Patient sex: F
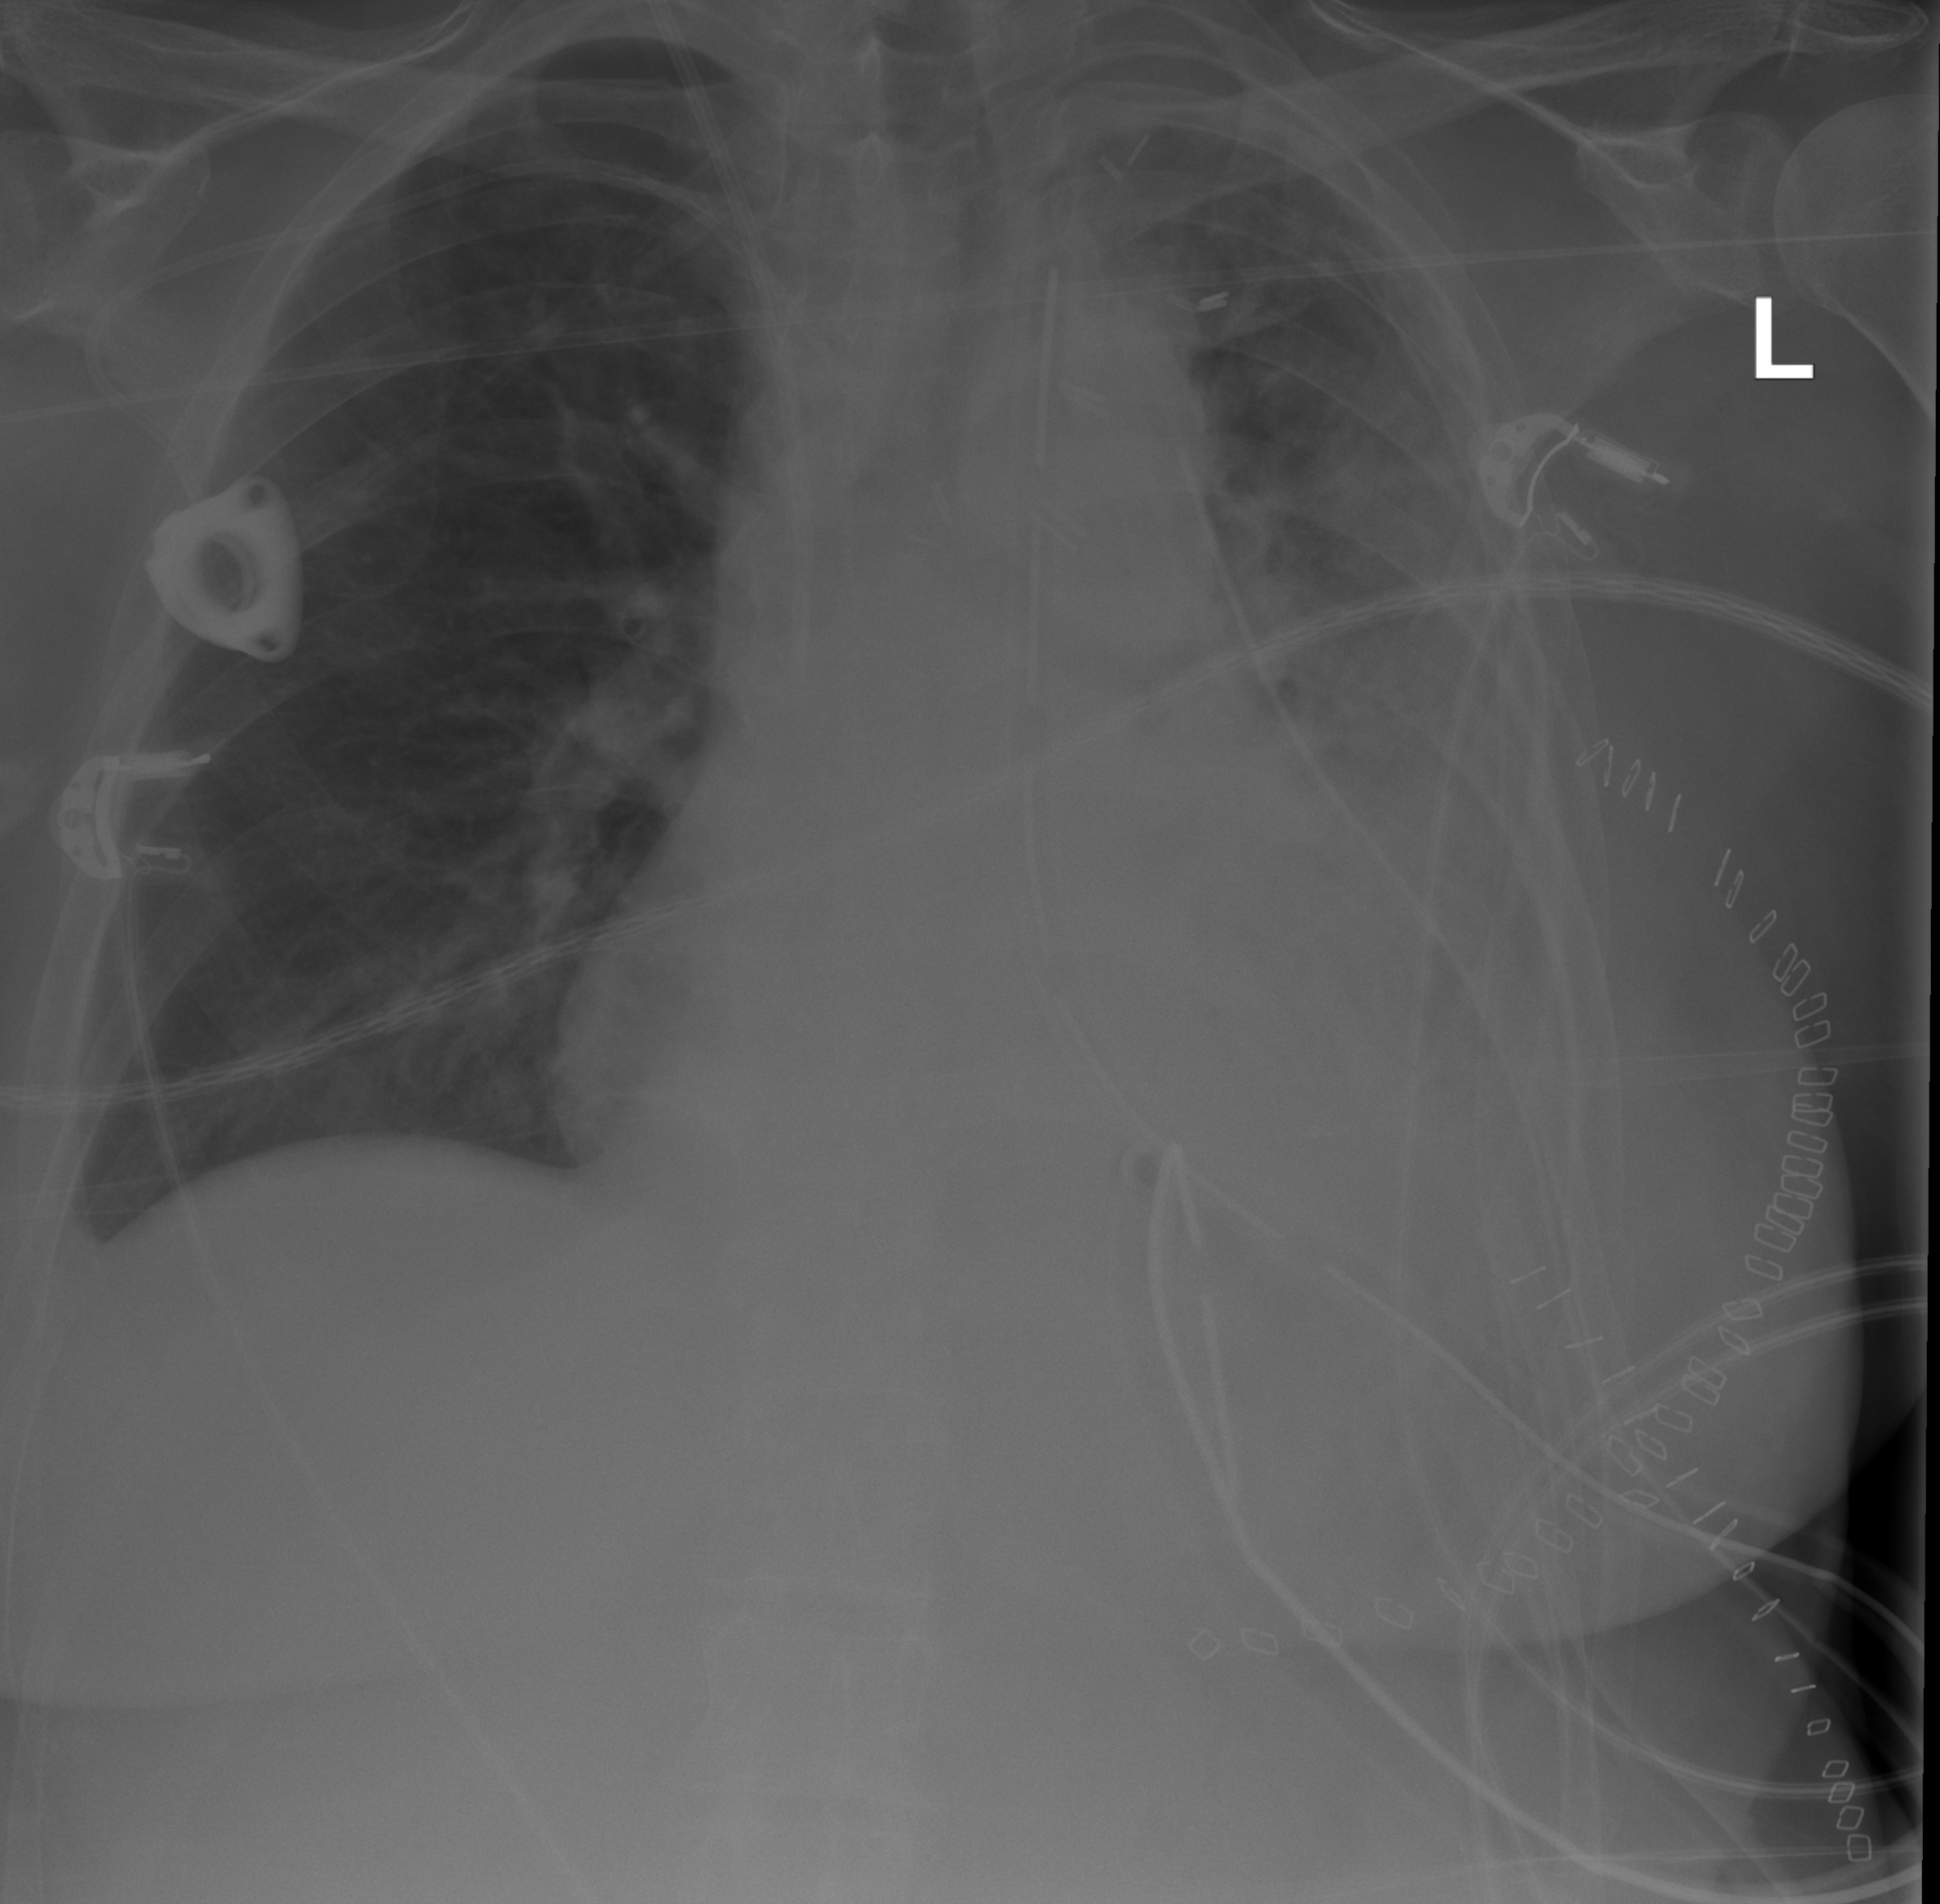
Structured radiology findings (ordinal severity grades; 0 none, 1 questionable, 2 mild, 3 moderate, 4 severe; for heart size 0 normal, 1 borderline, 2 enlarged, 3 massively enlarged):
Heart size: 2
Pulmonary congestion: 0
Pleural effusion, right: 0
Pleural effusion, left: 3
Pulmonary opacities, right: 0
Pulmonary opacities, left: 2
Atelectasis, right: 0
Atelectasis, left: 3